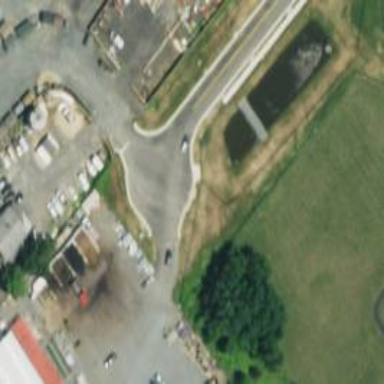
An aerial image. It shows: Turning circle on the road.